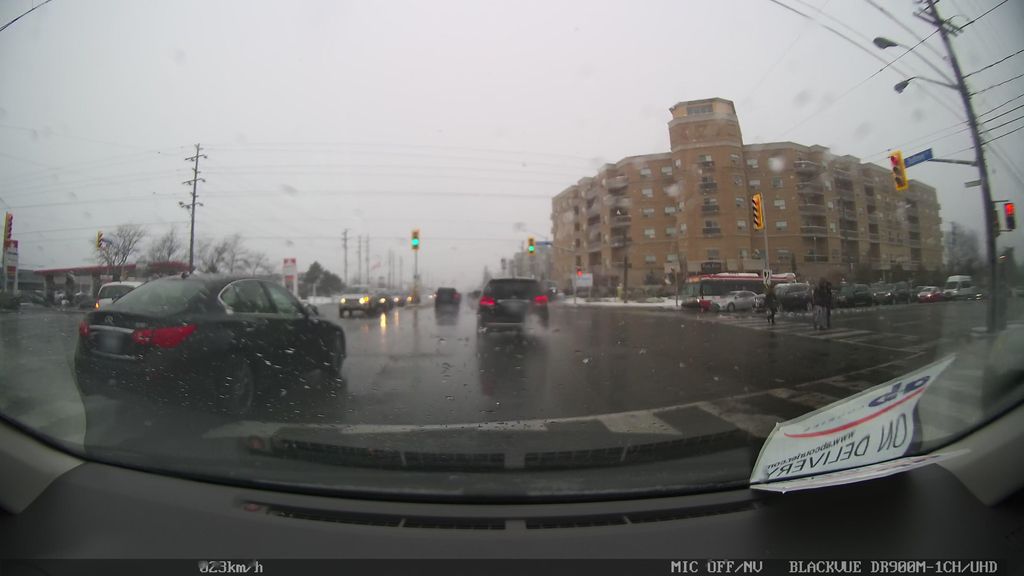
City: toronto